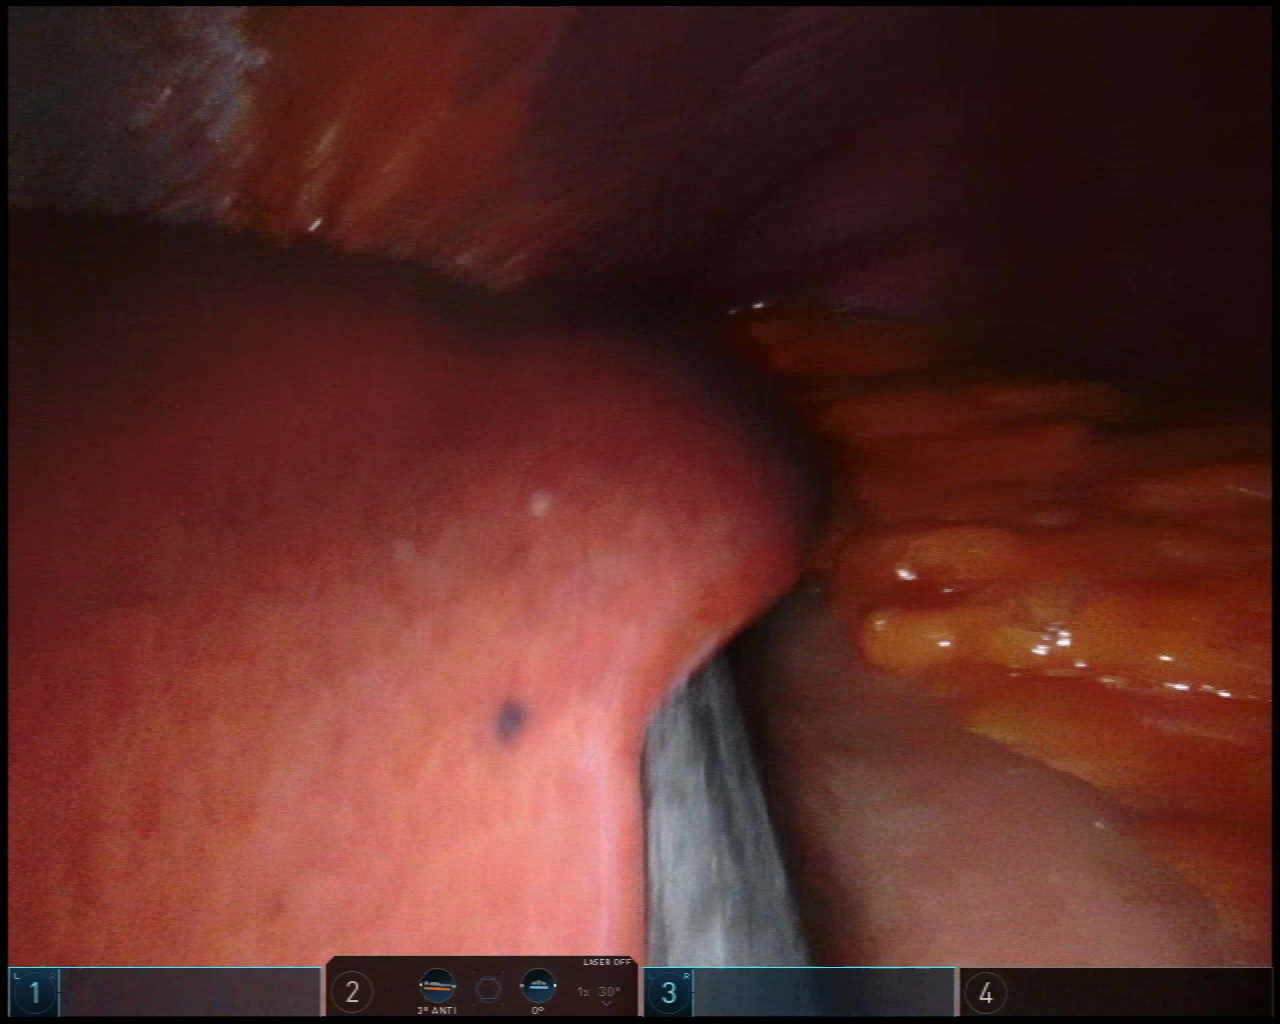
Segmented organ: liver
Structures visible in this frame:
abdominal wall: yes
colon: no
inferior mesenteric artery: no
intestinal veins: no
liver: yes
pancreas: no
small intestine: no
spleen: no
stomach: yes
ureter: no
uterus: no
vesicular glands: no